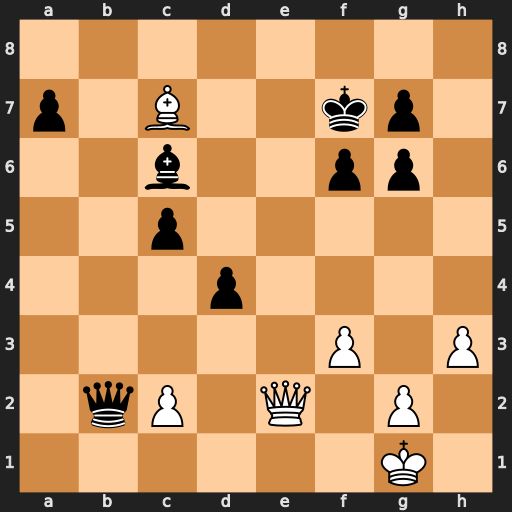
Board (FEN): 8/p1B2kp1/2b2pp1/2p5/3p4/5P1P/1qP1Q1P1/6K1
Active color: w
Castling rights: -
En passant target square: -
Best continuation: Qc4+ Ke7 Qxc5+